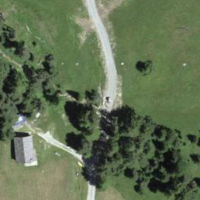
EUNIS habitat code: 26
Species observed at this site:
Erebia melampus